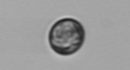
Label: Dinophyceae